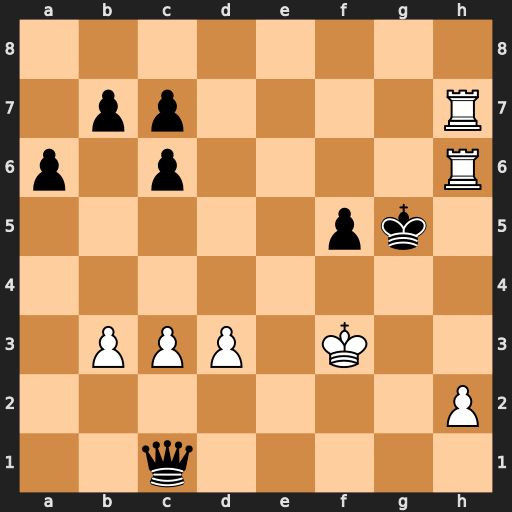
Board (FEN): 8/1pp4R/p1p4R/5pk1/8/1PPP1K2/7P/2q5
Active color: w
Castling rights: -
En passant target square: -
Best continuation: h4#